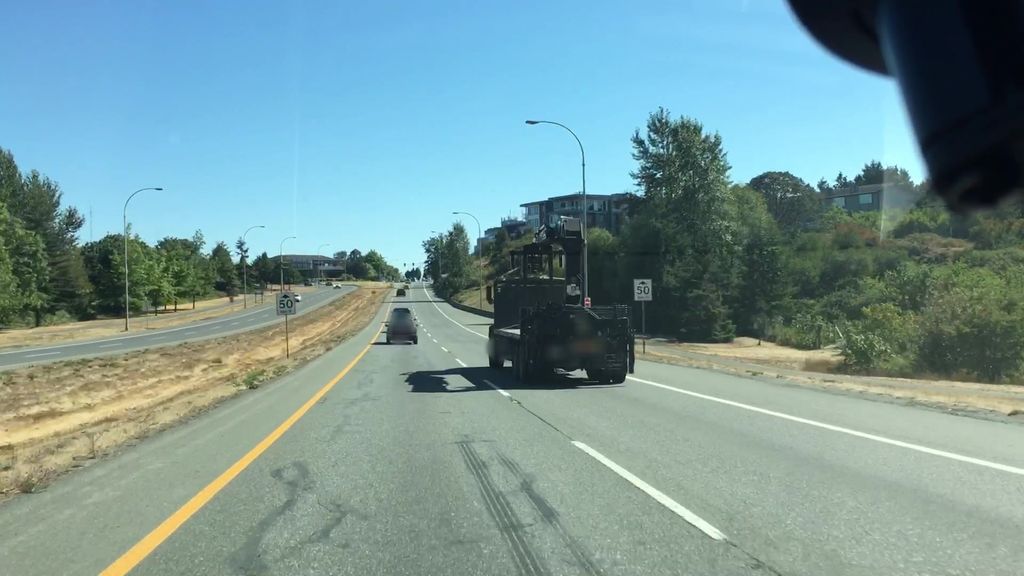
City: victoria